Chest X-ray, PA view. Patient: 80 years old, sex M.
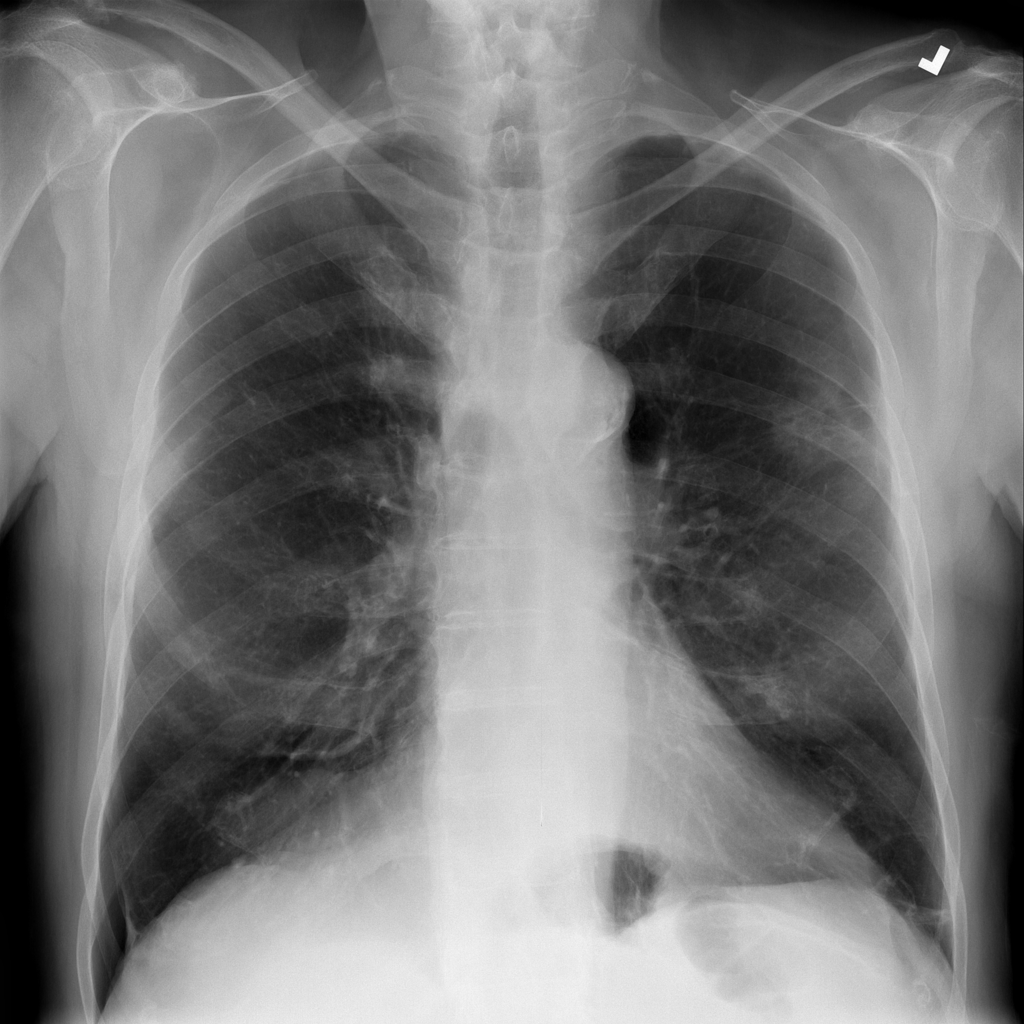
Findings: Mass, Nodule, Pneumothorax